Aerial crown-view tile of a tropical tree (Barro Colorado Island, Panama), acquired 20240716:
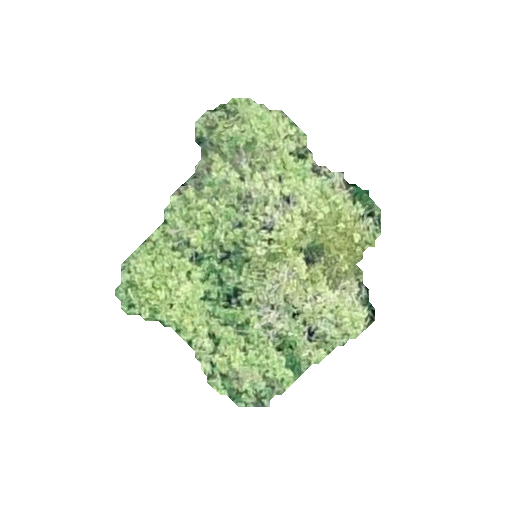
Species: Alseis blackiana
GBIF accepted scientific name: Alseis blackiana
Crown area: 77.765 m²